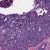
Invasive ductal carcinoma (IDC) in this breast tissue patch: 0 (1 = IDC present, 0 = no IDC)